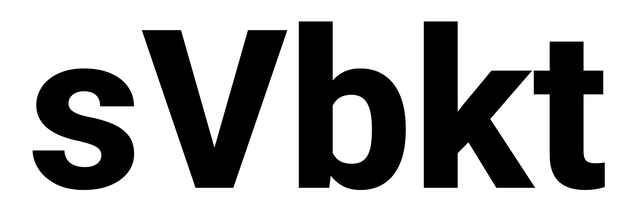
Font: Roboto_ExtraBold